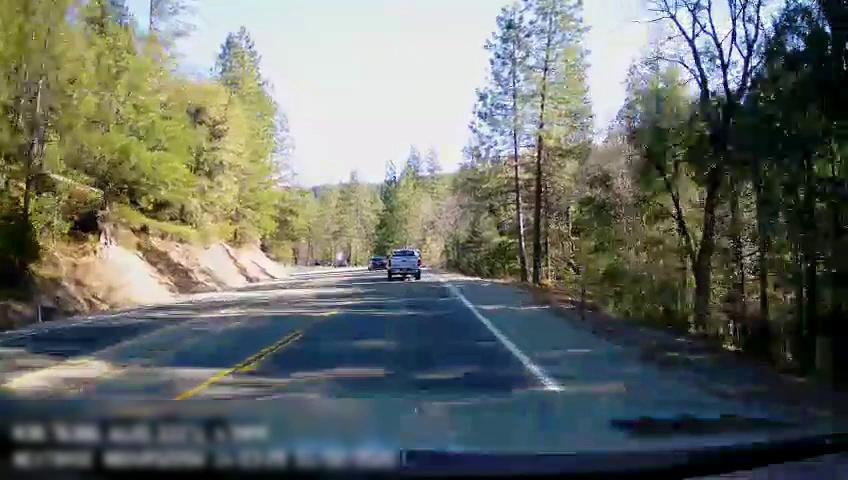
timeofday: Day
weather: Sunny
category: Drivable Space
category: Vehicles | Car
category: Vehicles | Car
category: Vehicles | Truck
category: Lanes | Opposite Lane
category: Lanes | Current Lane
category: Lanes | Current Lane